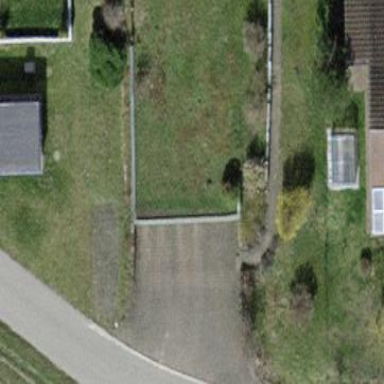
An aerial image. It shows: Garage with grass roof.